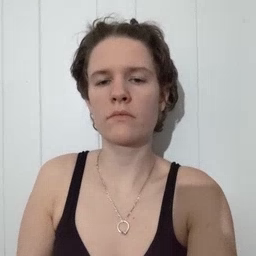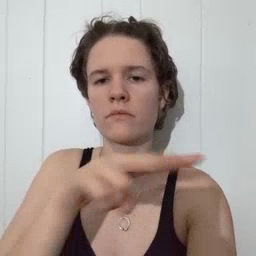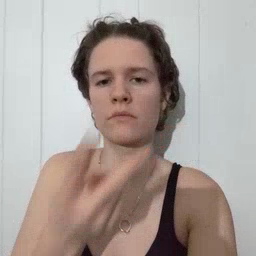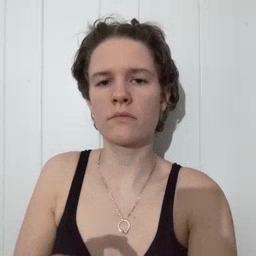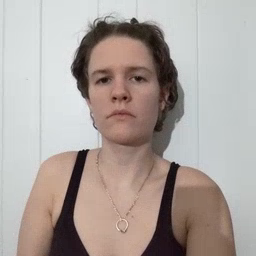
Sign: fall